【题型】选择题　【知识点】函数　【难度】easy
直角坐标系内$A,B$两点满足：（1）点$A,B$都在$f(x)$的图象上；（2）点$A,B$关于原点对称，则称点对$(A,B)$是函数$f(x)$的一个“姊妹点对”，$(A,B)$与$(B,A)$可看作一个“姊妹点对”，已知函数$f(x) = \begin{cases} x^2 + 2x & (x < 0) \\ \dfrac{2}{\mathrm{e}^x} & (x \geq 0) \end{cases}$，则$f(x)$的“姊妹点对”有（  ）

A．1个 \quad B．2个 \quad C．3个 \quad D．4个
【解答】
\textbf{【答案】}B

\vspace{0.3cm}
\textbf{【分析】}画出$y = x^2 + 2x(x < 0)$的图象关于原点对称的图象，再判断其与函数$y = \dfrac{2}{\mathrm{e}^x}(x \geq 0)$交点个数即可.

\vspace{0.3cm}
\textbf{【详解】}根据题意可知，“姊妹点对”满足两点：都在函数图象上，且关于坐标原点对称．

可作出函数$y = x^2 + 2x(x < 0)$的图象关于原点对称的图象，

判断其与函数$y = \dfrac{2}{\mathrm{e}^x}(x \geq 0)$图象交点个数即可，

如图所示：

当$x = 1$时，$y = \dfrac{2}{\mathrm{e}^1} = \dfrac{2}{\mathrm{e}}$，当$x = -1$时，$y = x^2 + 2x = -1$，且$\dfrac{2}{\mathrm{e}} < 1$，

观察图象可得：它们有2个交点，故$f(x)$的“姊妹点对”有2个.

\vspace{0.3cm}
故选：B．
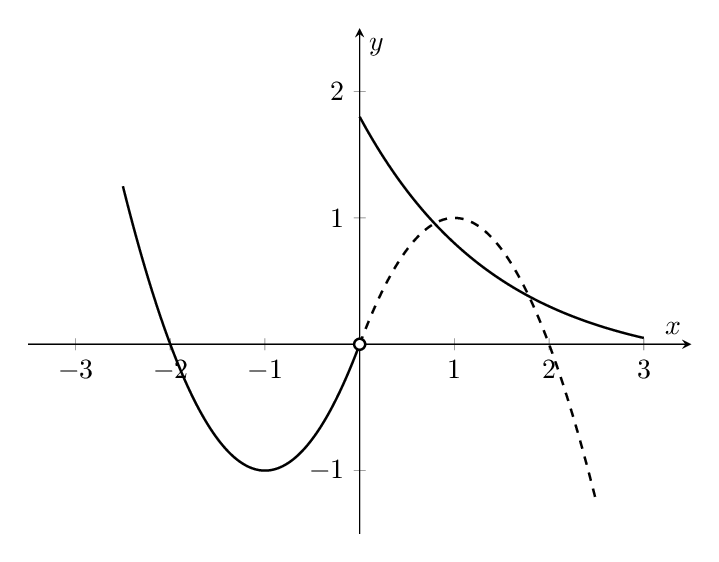